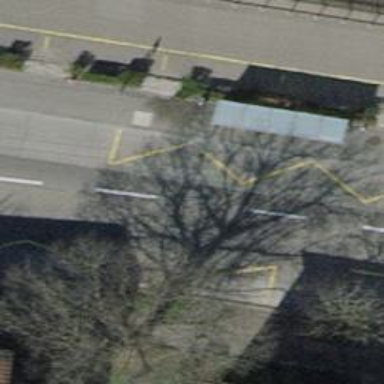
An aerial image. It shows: Platform with shelter for public transport and railway.